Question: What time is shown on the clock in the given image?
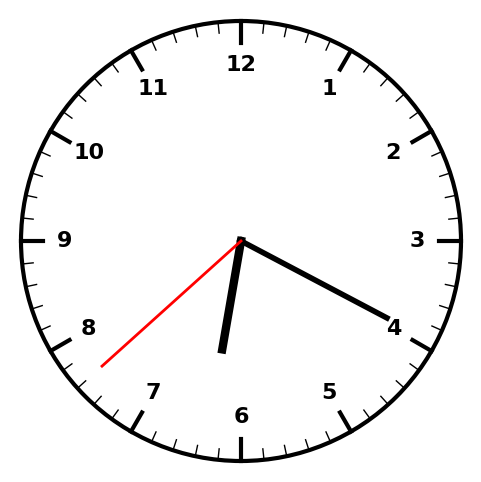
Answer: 06:19:38